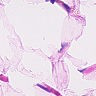
Metastatic tissue present: no